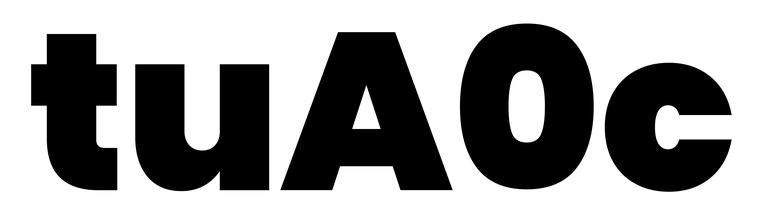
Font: Poppins-Black